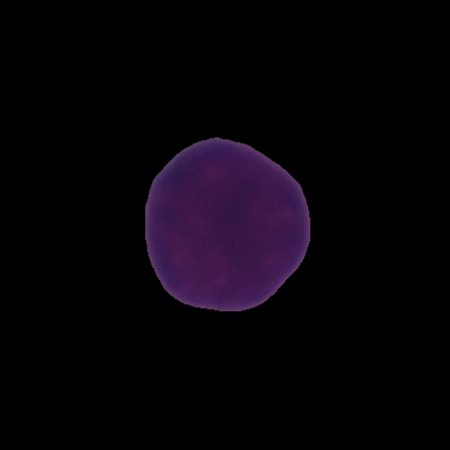
Label: healthy